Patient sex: M
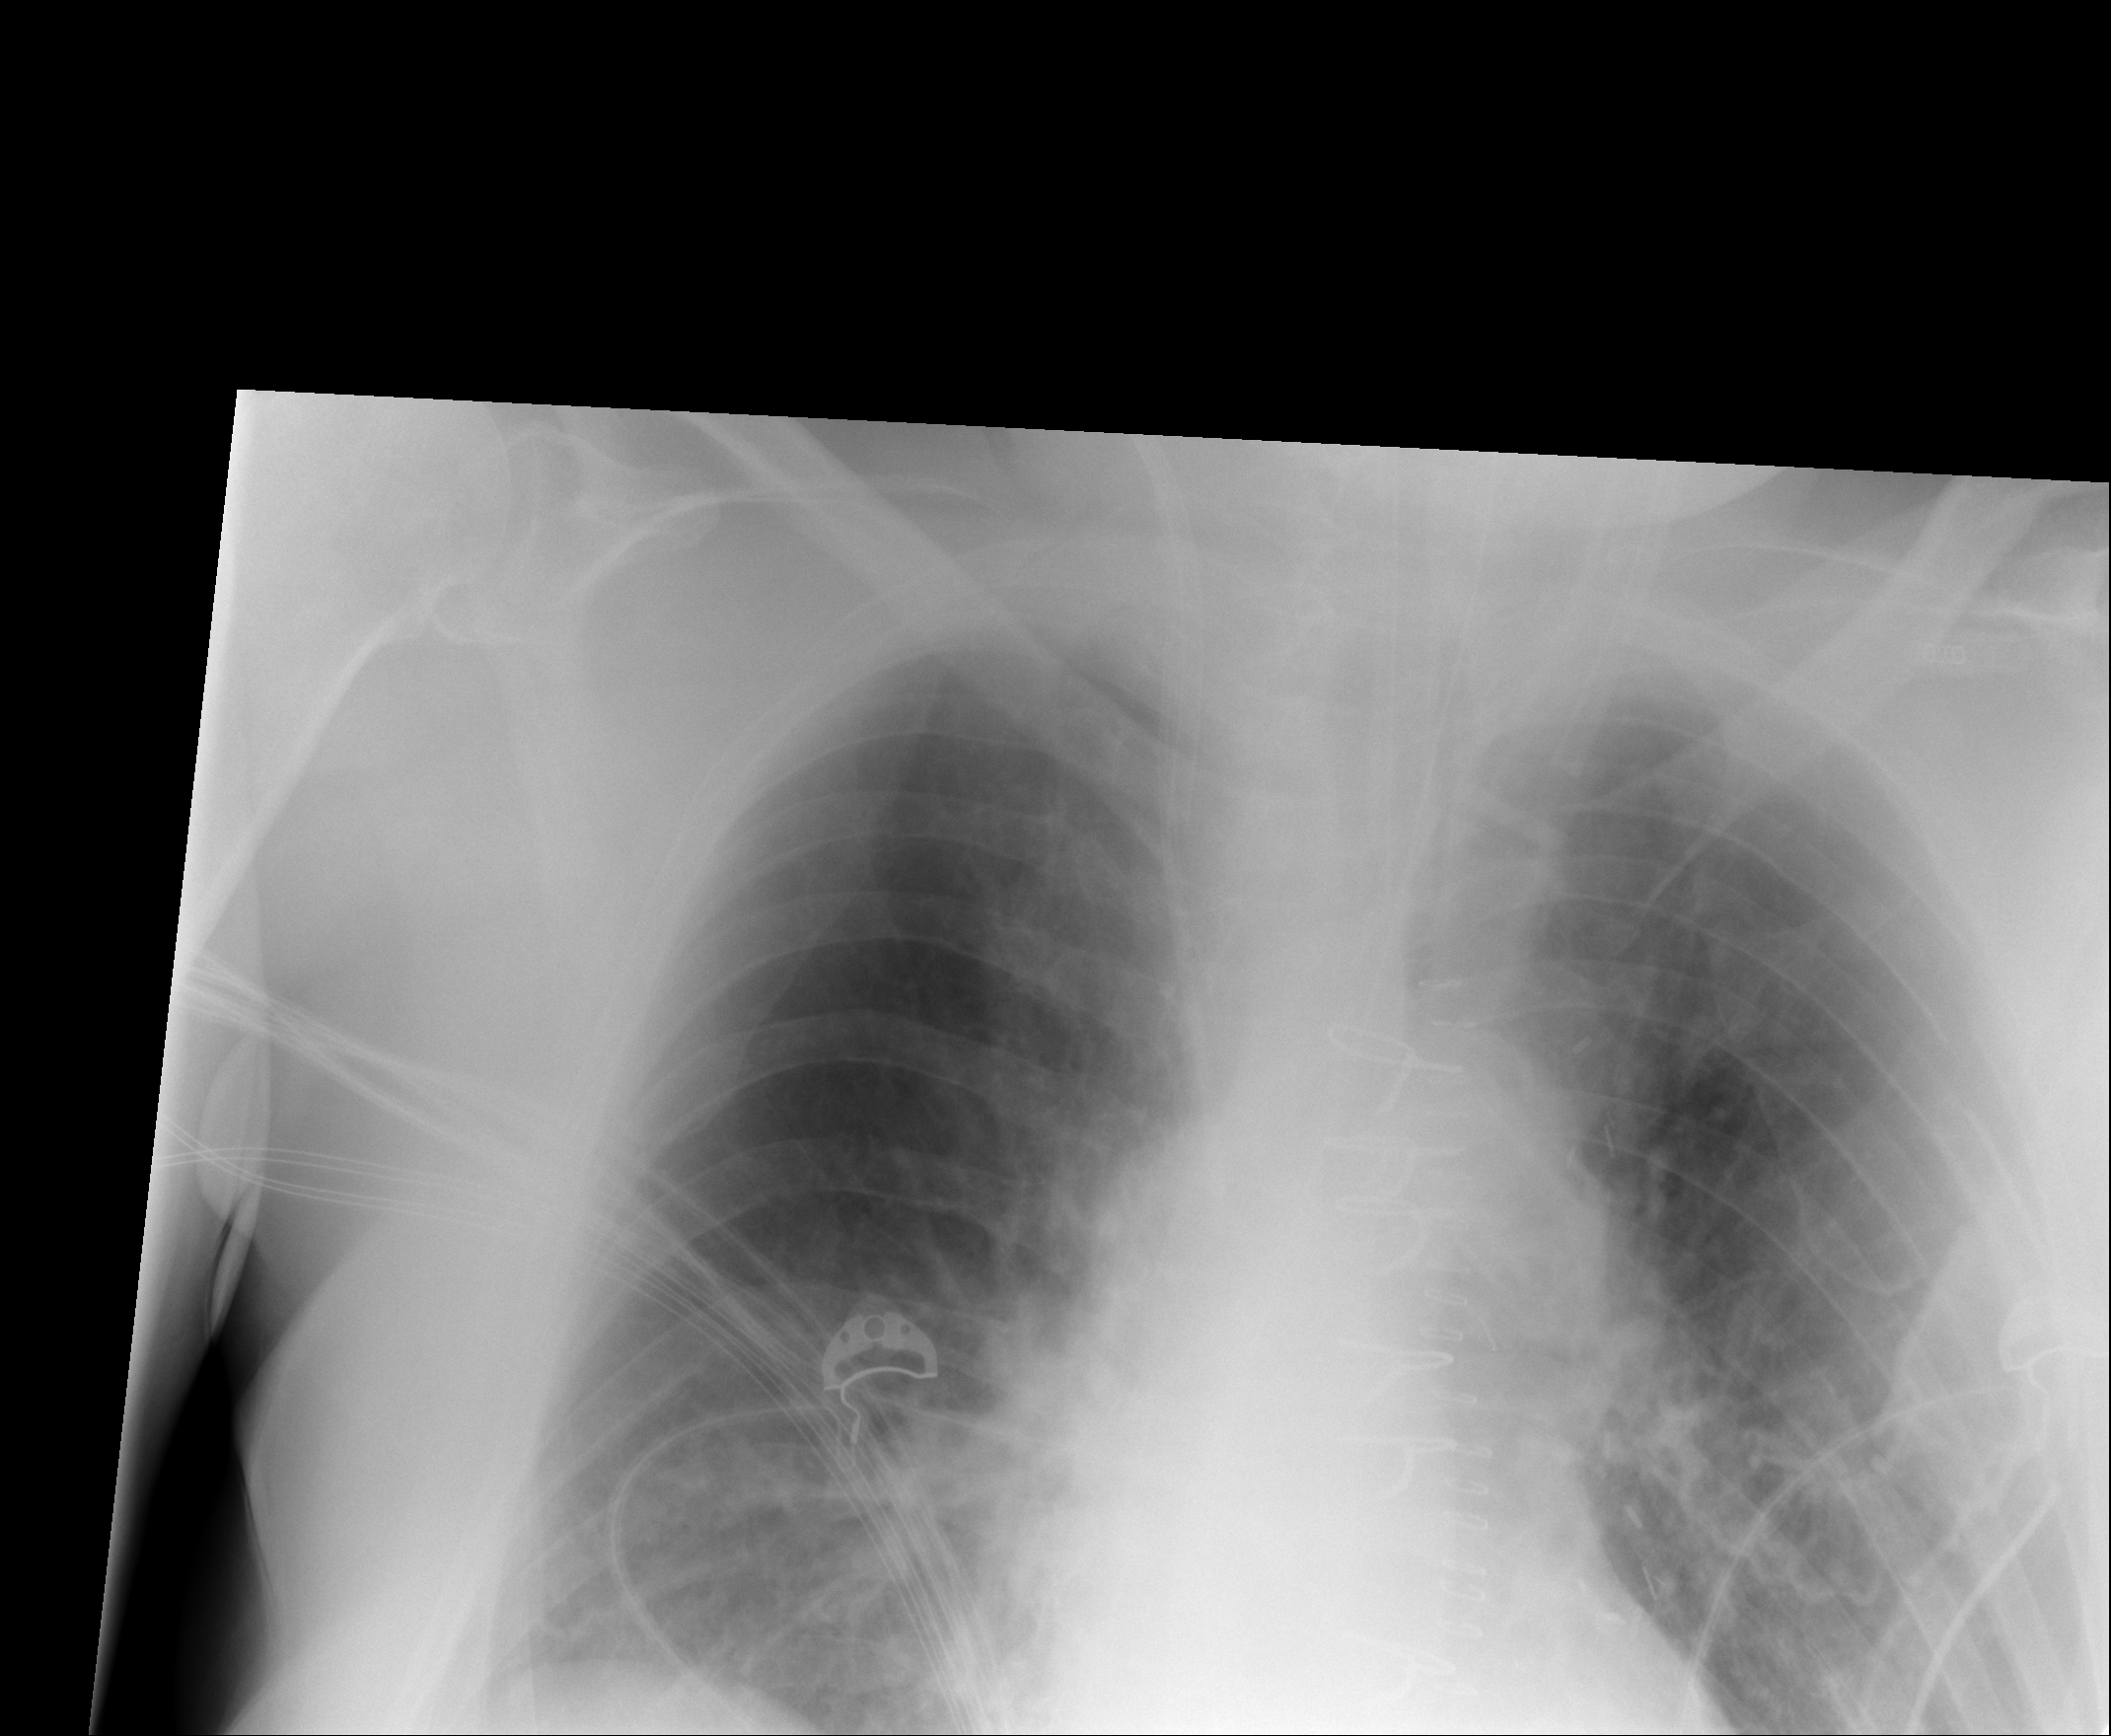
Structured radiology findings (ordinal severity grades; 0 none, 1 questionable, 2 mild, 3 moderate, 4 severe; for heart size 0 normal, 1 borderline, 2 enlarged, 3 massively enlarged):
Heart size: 0
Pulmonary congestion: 2
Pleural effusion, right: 0
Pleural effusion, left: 0
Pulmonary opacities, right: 0
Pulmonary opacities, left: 0
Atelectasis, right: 2
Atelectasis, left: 0